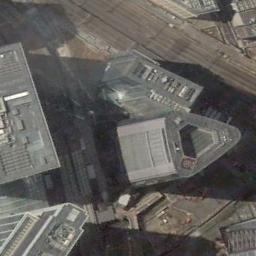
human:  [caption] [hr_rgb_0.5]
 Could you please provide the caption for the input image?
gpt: The commercial area is near many roads .

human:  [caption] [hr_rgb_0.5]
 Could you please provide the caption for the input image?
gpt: A commercial area with some buildings of different shapes is surrounded by some roads .

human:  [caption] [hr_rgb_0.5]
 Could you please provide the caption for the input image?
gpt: In a business district there are several tall buildings of different shapes and several roads and many trees .

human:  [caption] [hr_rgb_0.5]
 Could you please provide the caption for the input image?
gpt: The building is very high .

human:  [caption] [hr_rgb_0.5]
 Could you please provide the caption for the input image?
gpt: There are several gray buildings by the roadside on a commercial area .